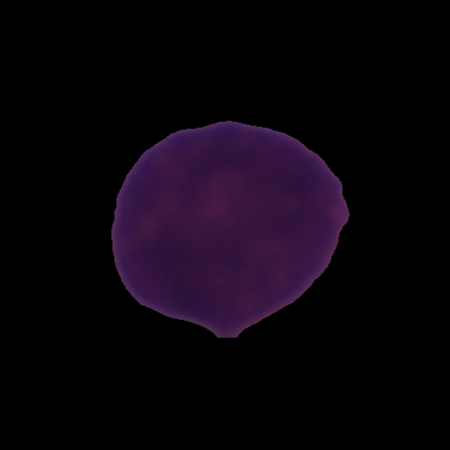
Label: cancer